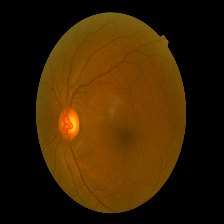
Diabetic retinopathy grade: Mild